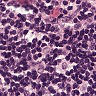
Metastatic tissue present: no